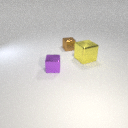
small purple metal cube to the left of large yellow metal cube